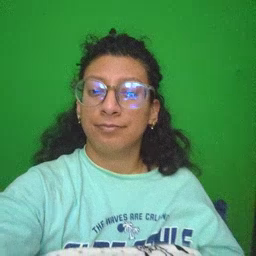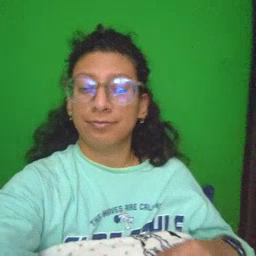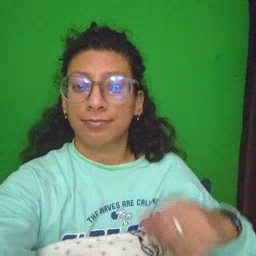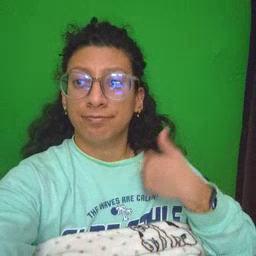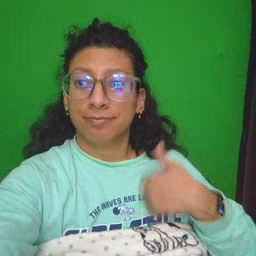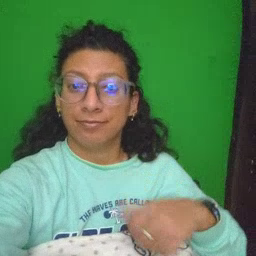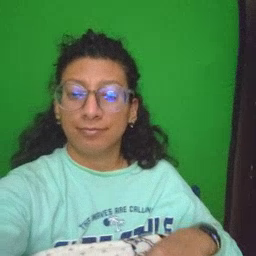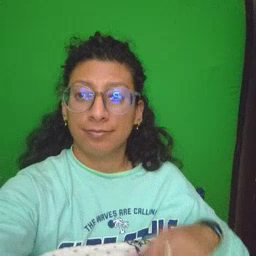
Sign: bath